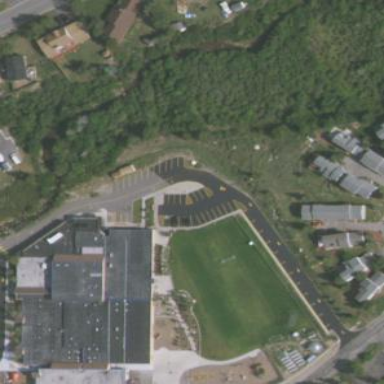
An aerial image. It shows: School.